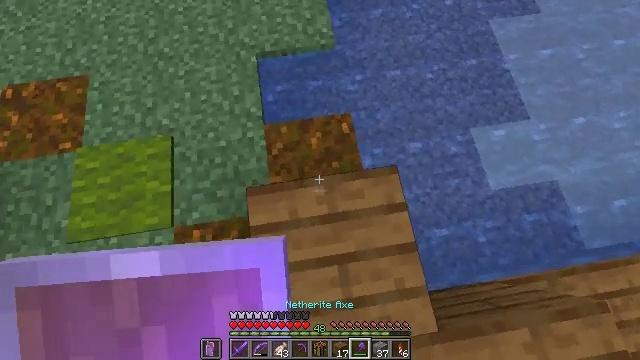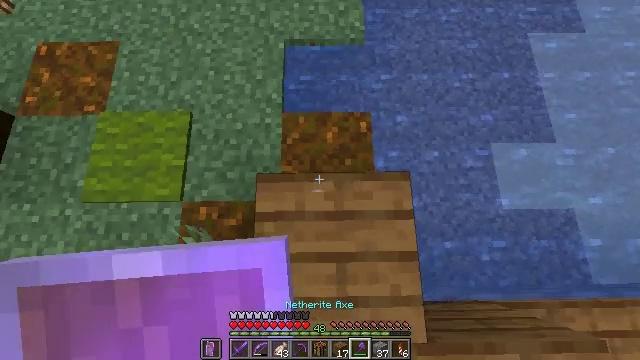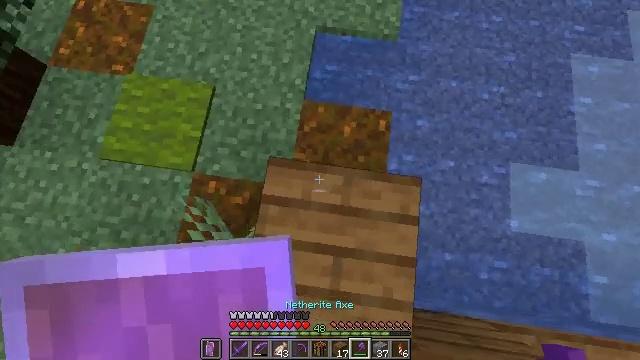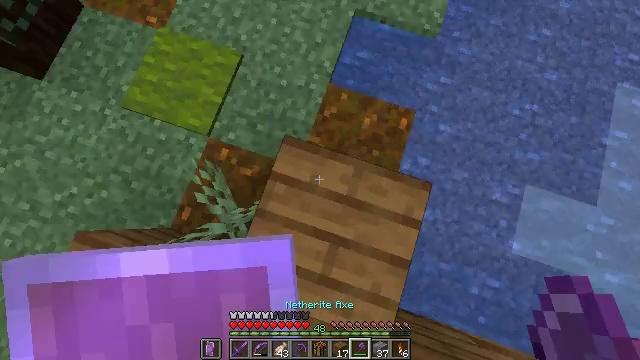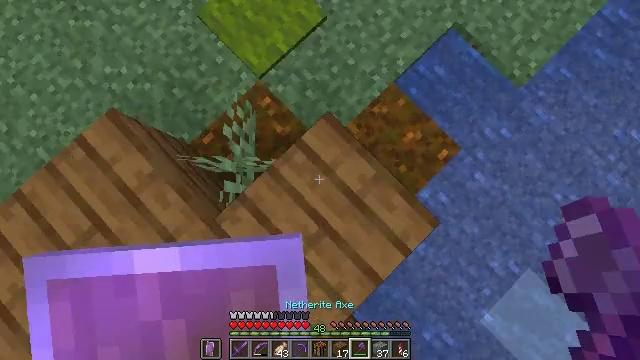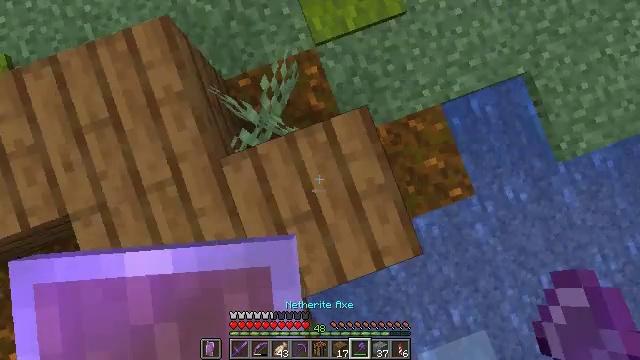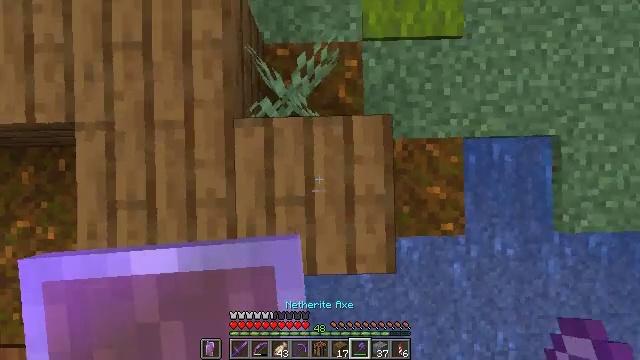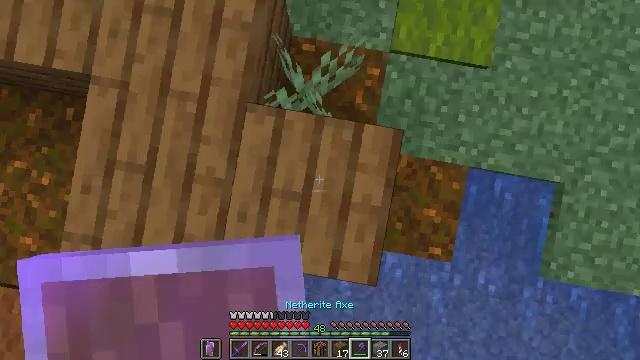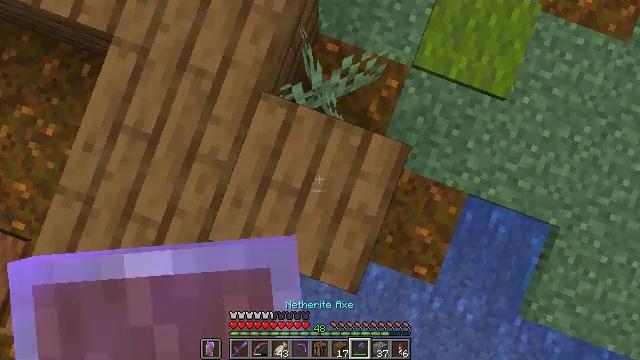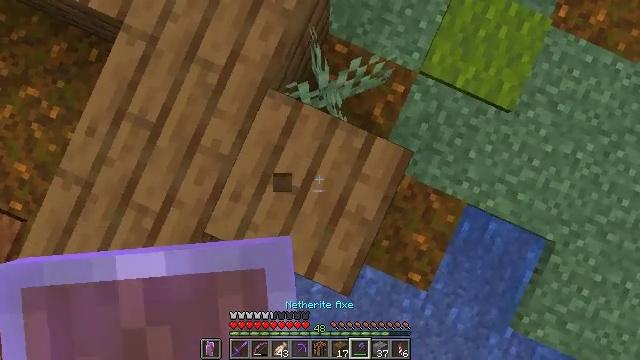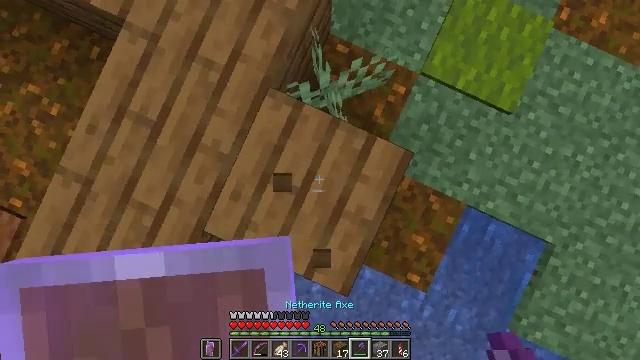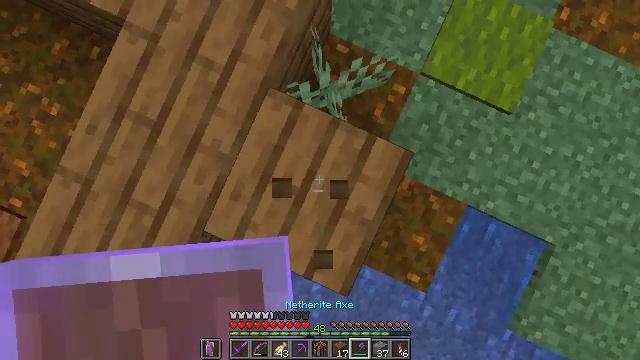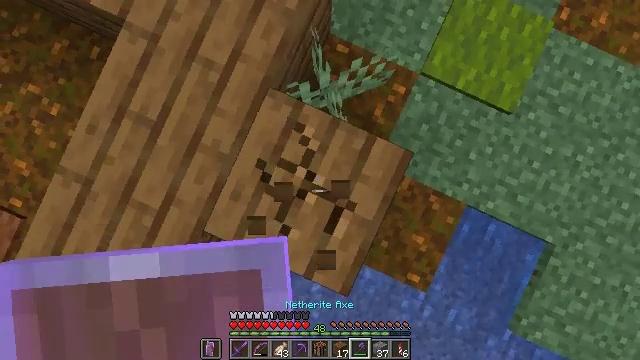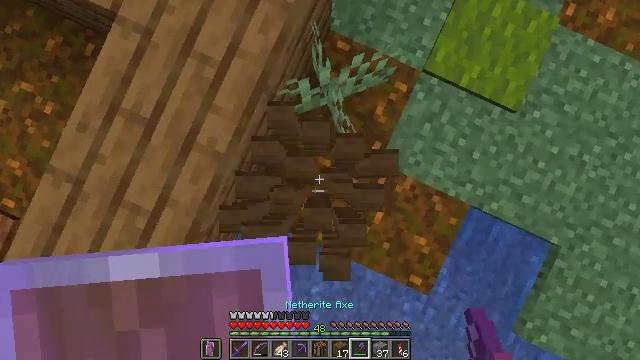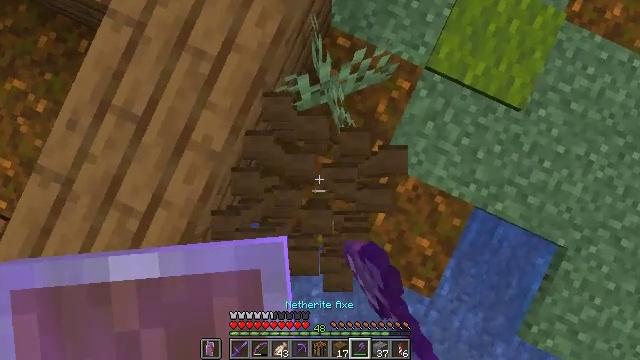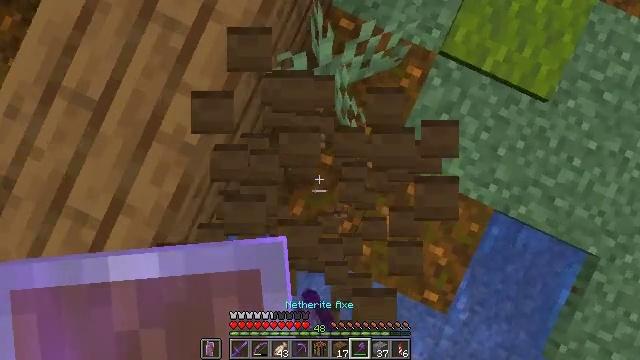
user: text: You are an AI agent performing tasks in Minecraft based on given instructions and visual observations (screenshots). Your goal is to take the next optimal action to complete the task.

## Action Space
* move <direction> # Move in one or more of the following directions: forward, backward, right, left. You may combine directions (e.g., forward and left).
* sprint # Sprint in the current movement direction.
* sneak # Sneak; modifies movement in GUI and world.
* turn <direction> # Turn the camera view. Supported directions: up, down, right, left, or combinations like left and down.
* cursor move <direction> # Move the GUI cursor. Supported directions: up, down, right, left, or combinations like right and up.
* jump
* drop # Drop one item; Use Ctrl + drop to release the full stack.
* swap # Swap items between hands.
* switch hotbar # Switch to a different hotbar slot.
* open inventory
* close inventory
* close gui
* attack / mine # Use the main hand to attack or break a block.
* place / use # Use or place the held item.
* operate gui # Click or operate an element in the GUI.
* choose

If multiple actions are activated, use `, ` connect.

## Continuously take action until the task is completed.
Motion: motion action
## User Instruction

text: Mine spruce planks to gather materials.
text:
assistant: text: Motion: turn left and down
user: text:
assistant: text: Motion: turn left and down
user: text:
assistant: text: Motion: turn left and down
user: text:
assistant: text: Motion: turn left and down
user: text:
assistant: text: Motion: turn left and down
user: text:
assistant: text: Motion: turn left and down
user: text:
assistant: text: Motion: turn left and down
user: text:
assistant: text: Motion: turn left and down
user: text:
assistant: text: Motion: turn left and down, attack / mine
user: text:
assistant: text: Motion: attack / mine
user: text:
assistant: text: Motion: attack / mine
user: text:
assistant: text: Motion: attack / mine
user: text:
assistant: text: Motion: attack / mine
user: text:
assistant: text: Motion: attack / mine
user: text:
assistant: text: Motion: attack / mine
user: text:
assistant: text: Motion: attack / mine
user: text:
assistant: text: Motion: attack / mine
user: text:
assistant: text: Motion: attack / mine